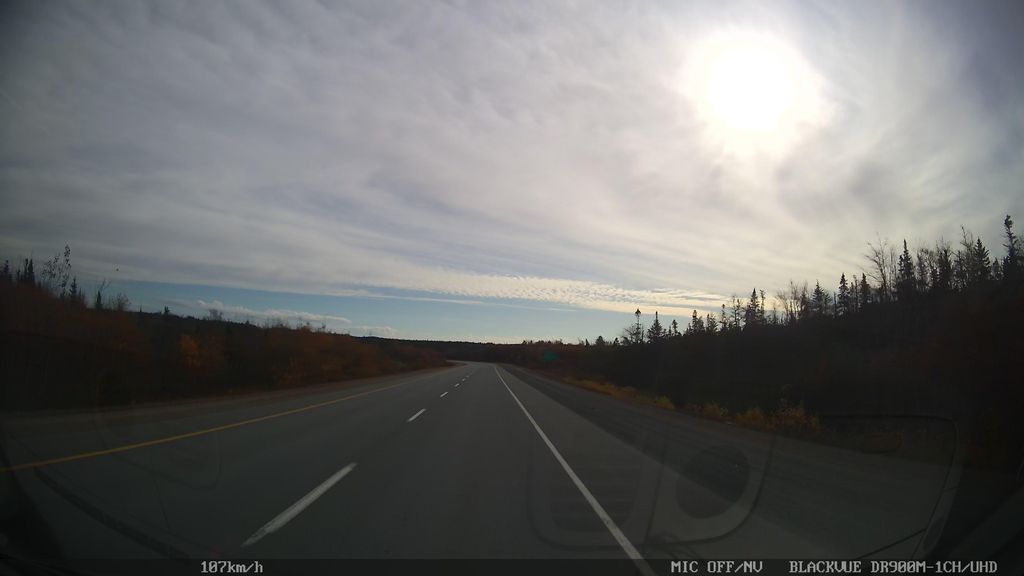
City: halifax